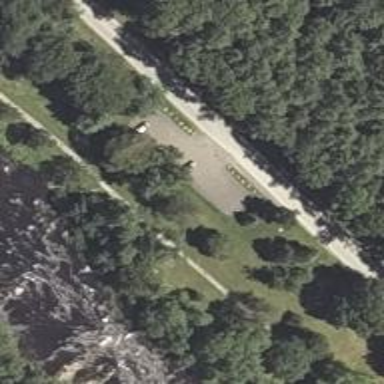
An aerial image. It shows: Park.